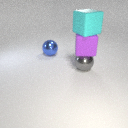
large gray metal sphere in front of large blue metal sphere